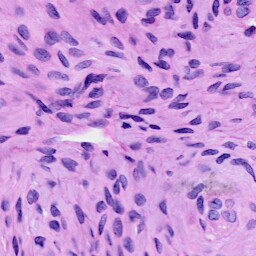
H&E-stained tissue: Cervix